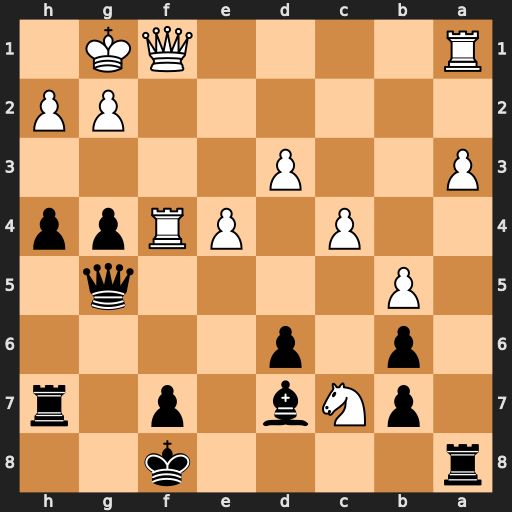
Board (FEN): r4k2/1pNb1p1r/1p1p4/1P4q1/2P1PRpp/P2P4/6PP/R4QK1
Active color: b
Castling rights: -
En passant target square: -
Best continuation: Qc5+ d4 Qxc7